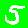
Digit: 5